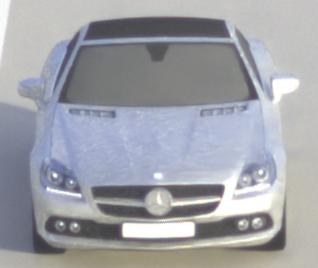
Make: Mercedes-Benz
Model: SLK 200
Detailed model: SLK-Class (172)
Model produced from: 2011/03
Model produced until: 2015/04
Doors: 2
Color: white
Road condition: dry road
Daytime: morning or afternoon
Contrast: medium contrast